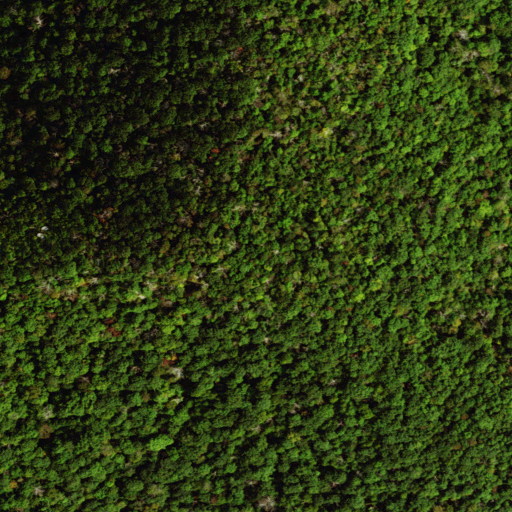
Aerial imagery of mountain in Virginia named Bluff Mountain containing deciduous forest and shrub